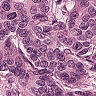
Metastatic tissue present: yes